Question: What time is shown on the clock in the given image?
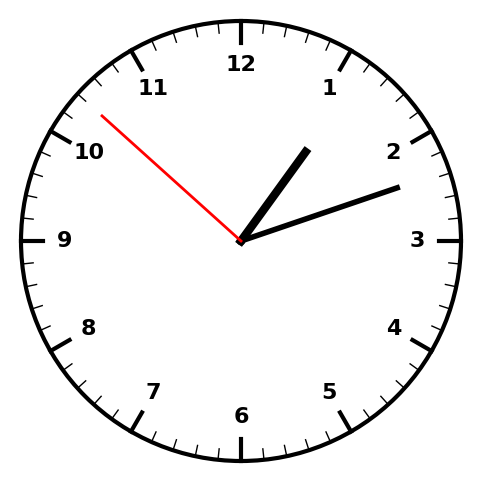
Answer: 01:11:52